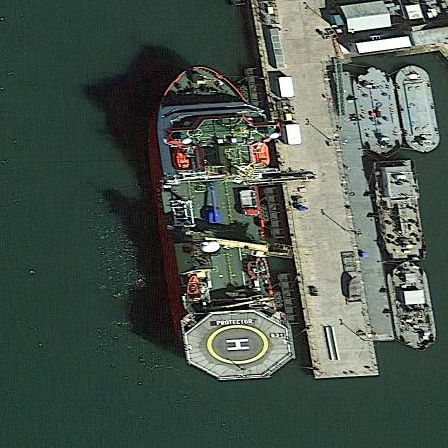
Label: civil